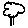
Label: tree